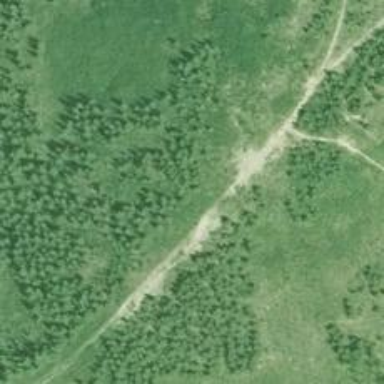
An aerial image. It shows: Path with excellent trail visibility.